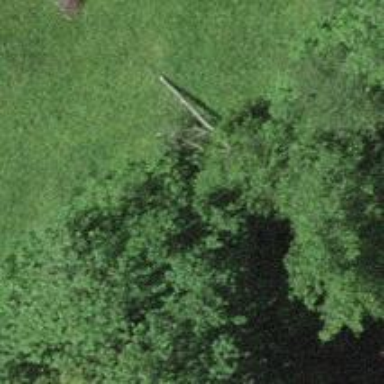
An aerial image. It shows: Hedge barrier.